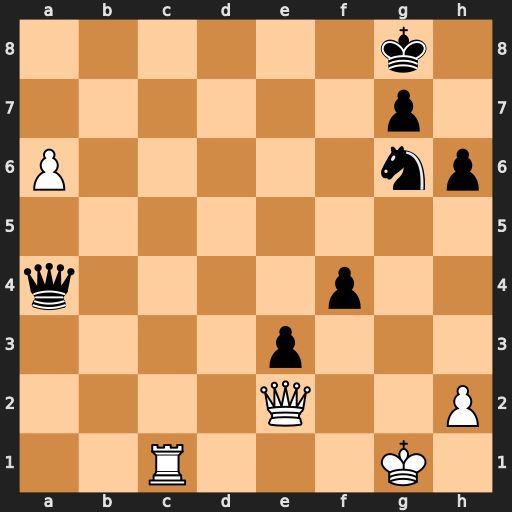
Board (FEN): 6k1/6p1/P5np/8/q4p2/4p3/4Q2P/2R3K1
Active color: w
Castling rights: -
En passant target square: -
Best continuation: Qc4+ Qxc4 Rxc4